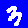
Digit: 3